Interaction volume radius: 10 \u00c5
Interaction volume height: 20 \u00c5
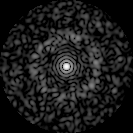
Disorder parameter: 0.8265